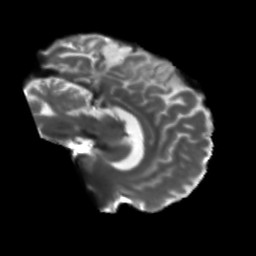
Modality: T2w
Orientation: sagittal
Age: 43
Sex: male
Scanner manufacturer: siemens
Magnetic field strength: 3 T
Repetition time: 5.25 s
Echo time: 0.08 s